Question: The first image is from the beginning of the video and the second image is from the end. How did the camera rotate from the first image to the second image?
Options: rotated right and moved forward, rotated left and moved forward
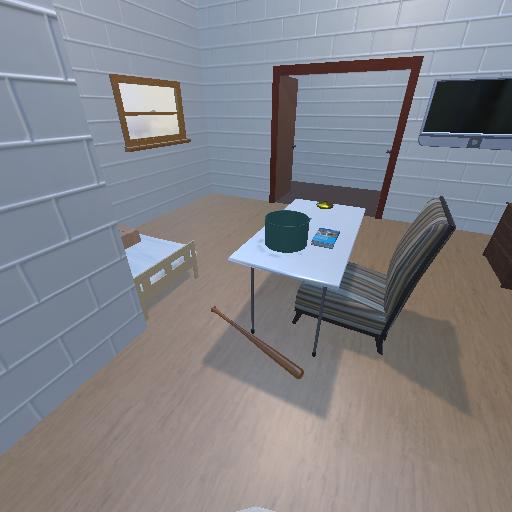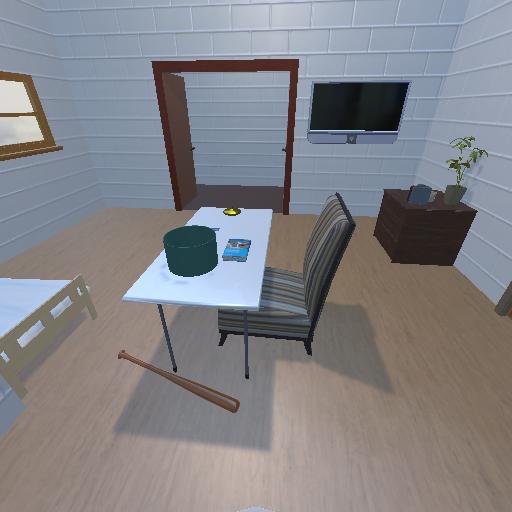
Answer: rotated right and moved forward